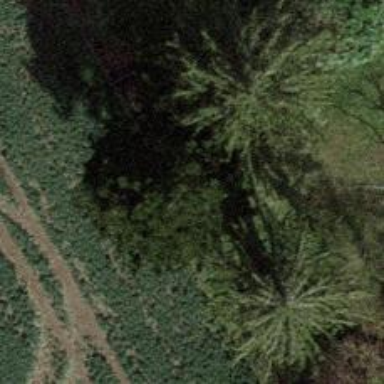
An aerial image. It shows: Evergreen needle-leaved tree.